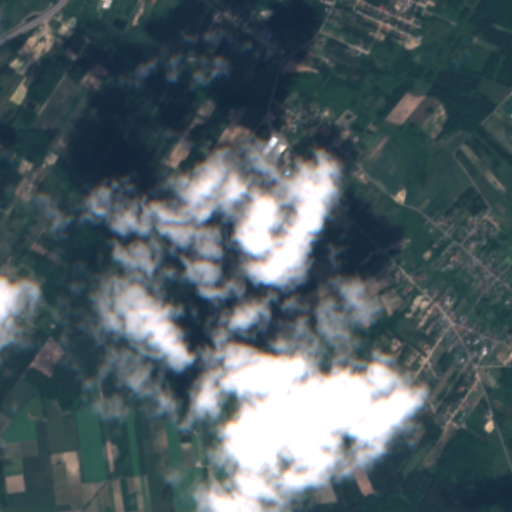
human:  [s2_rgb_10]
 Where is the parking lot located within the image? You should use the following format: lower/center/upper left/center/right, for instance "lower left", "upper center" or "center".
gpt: The parking lot is located in the upper center of the image.
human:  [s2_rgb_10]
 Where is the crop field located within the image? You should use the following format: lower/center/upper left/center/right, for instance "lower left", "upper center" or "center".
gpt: There is no crop field in the image.